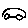
Label: car